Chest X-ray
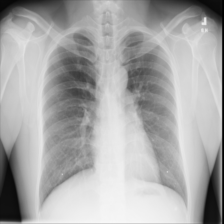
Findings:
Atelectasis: negative
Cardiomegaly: negative
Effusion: negative
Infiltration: negative
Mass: negative
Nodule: positive
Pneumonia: negative
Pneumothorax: negative
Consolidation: negative
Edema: negative
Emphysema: negative
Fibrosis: negative
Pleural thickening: negative
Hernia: negative